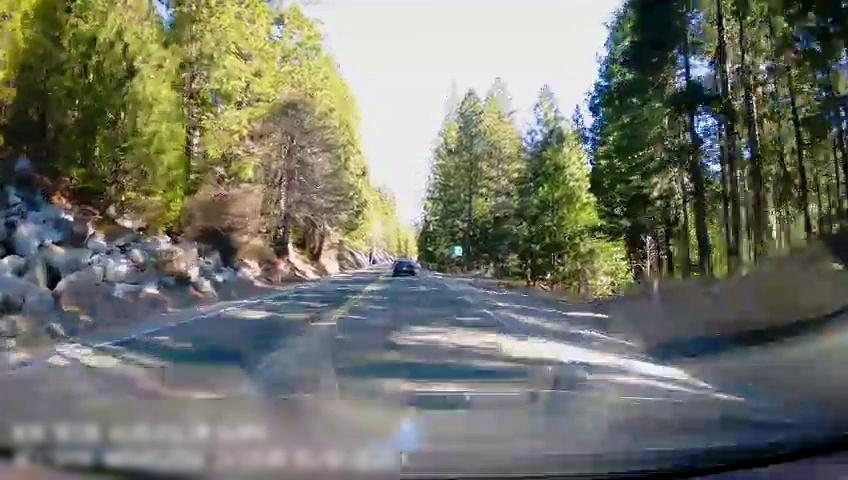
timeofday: Day
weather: Sunny
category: Drivable Space
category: Vehicles | Car
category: Lanes | Opposite Lane
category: Lanes | Current Lane
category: Lanes | Opposite Lane
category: Lanes | Current Lane
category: Traffic | Signs